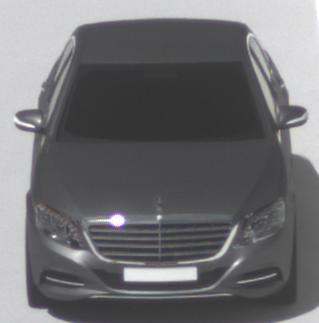
Make: Mercedes-Benz
Model: S 400 HYBRID
Detailed model: S-Class (222) Limousine
Model produced from: 2013/05
Model produced until: 2015/04
Doors: 4
Color: gray
Road condition: dry road
Daytime: midday
Contrast: medium contrast